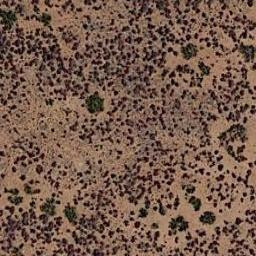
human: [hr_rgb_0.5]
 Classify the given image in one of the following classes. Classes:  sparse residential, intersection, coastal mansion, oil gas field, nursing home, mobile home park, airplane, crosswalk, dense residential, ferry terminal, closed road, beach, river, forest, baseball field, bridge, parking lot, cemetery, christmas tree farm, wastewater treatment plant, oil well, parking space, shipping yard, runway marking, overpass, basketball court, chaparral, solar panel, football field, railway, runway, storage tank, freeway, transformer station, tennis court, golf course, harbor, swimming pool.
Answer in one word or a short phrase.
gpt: chaparral